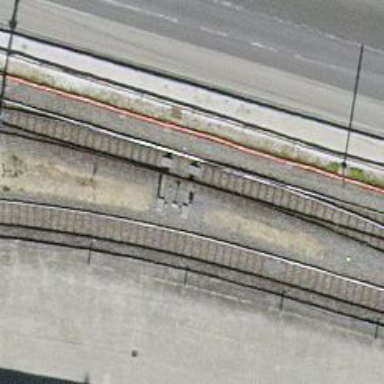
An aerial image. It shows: Single track railway spur with electrification through contact line.